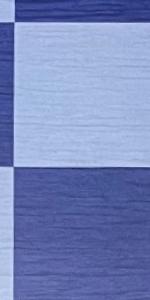
Label: Empty